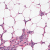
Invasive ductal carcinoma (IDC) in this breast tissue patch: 1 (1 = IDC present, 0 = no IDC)